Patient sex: F
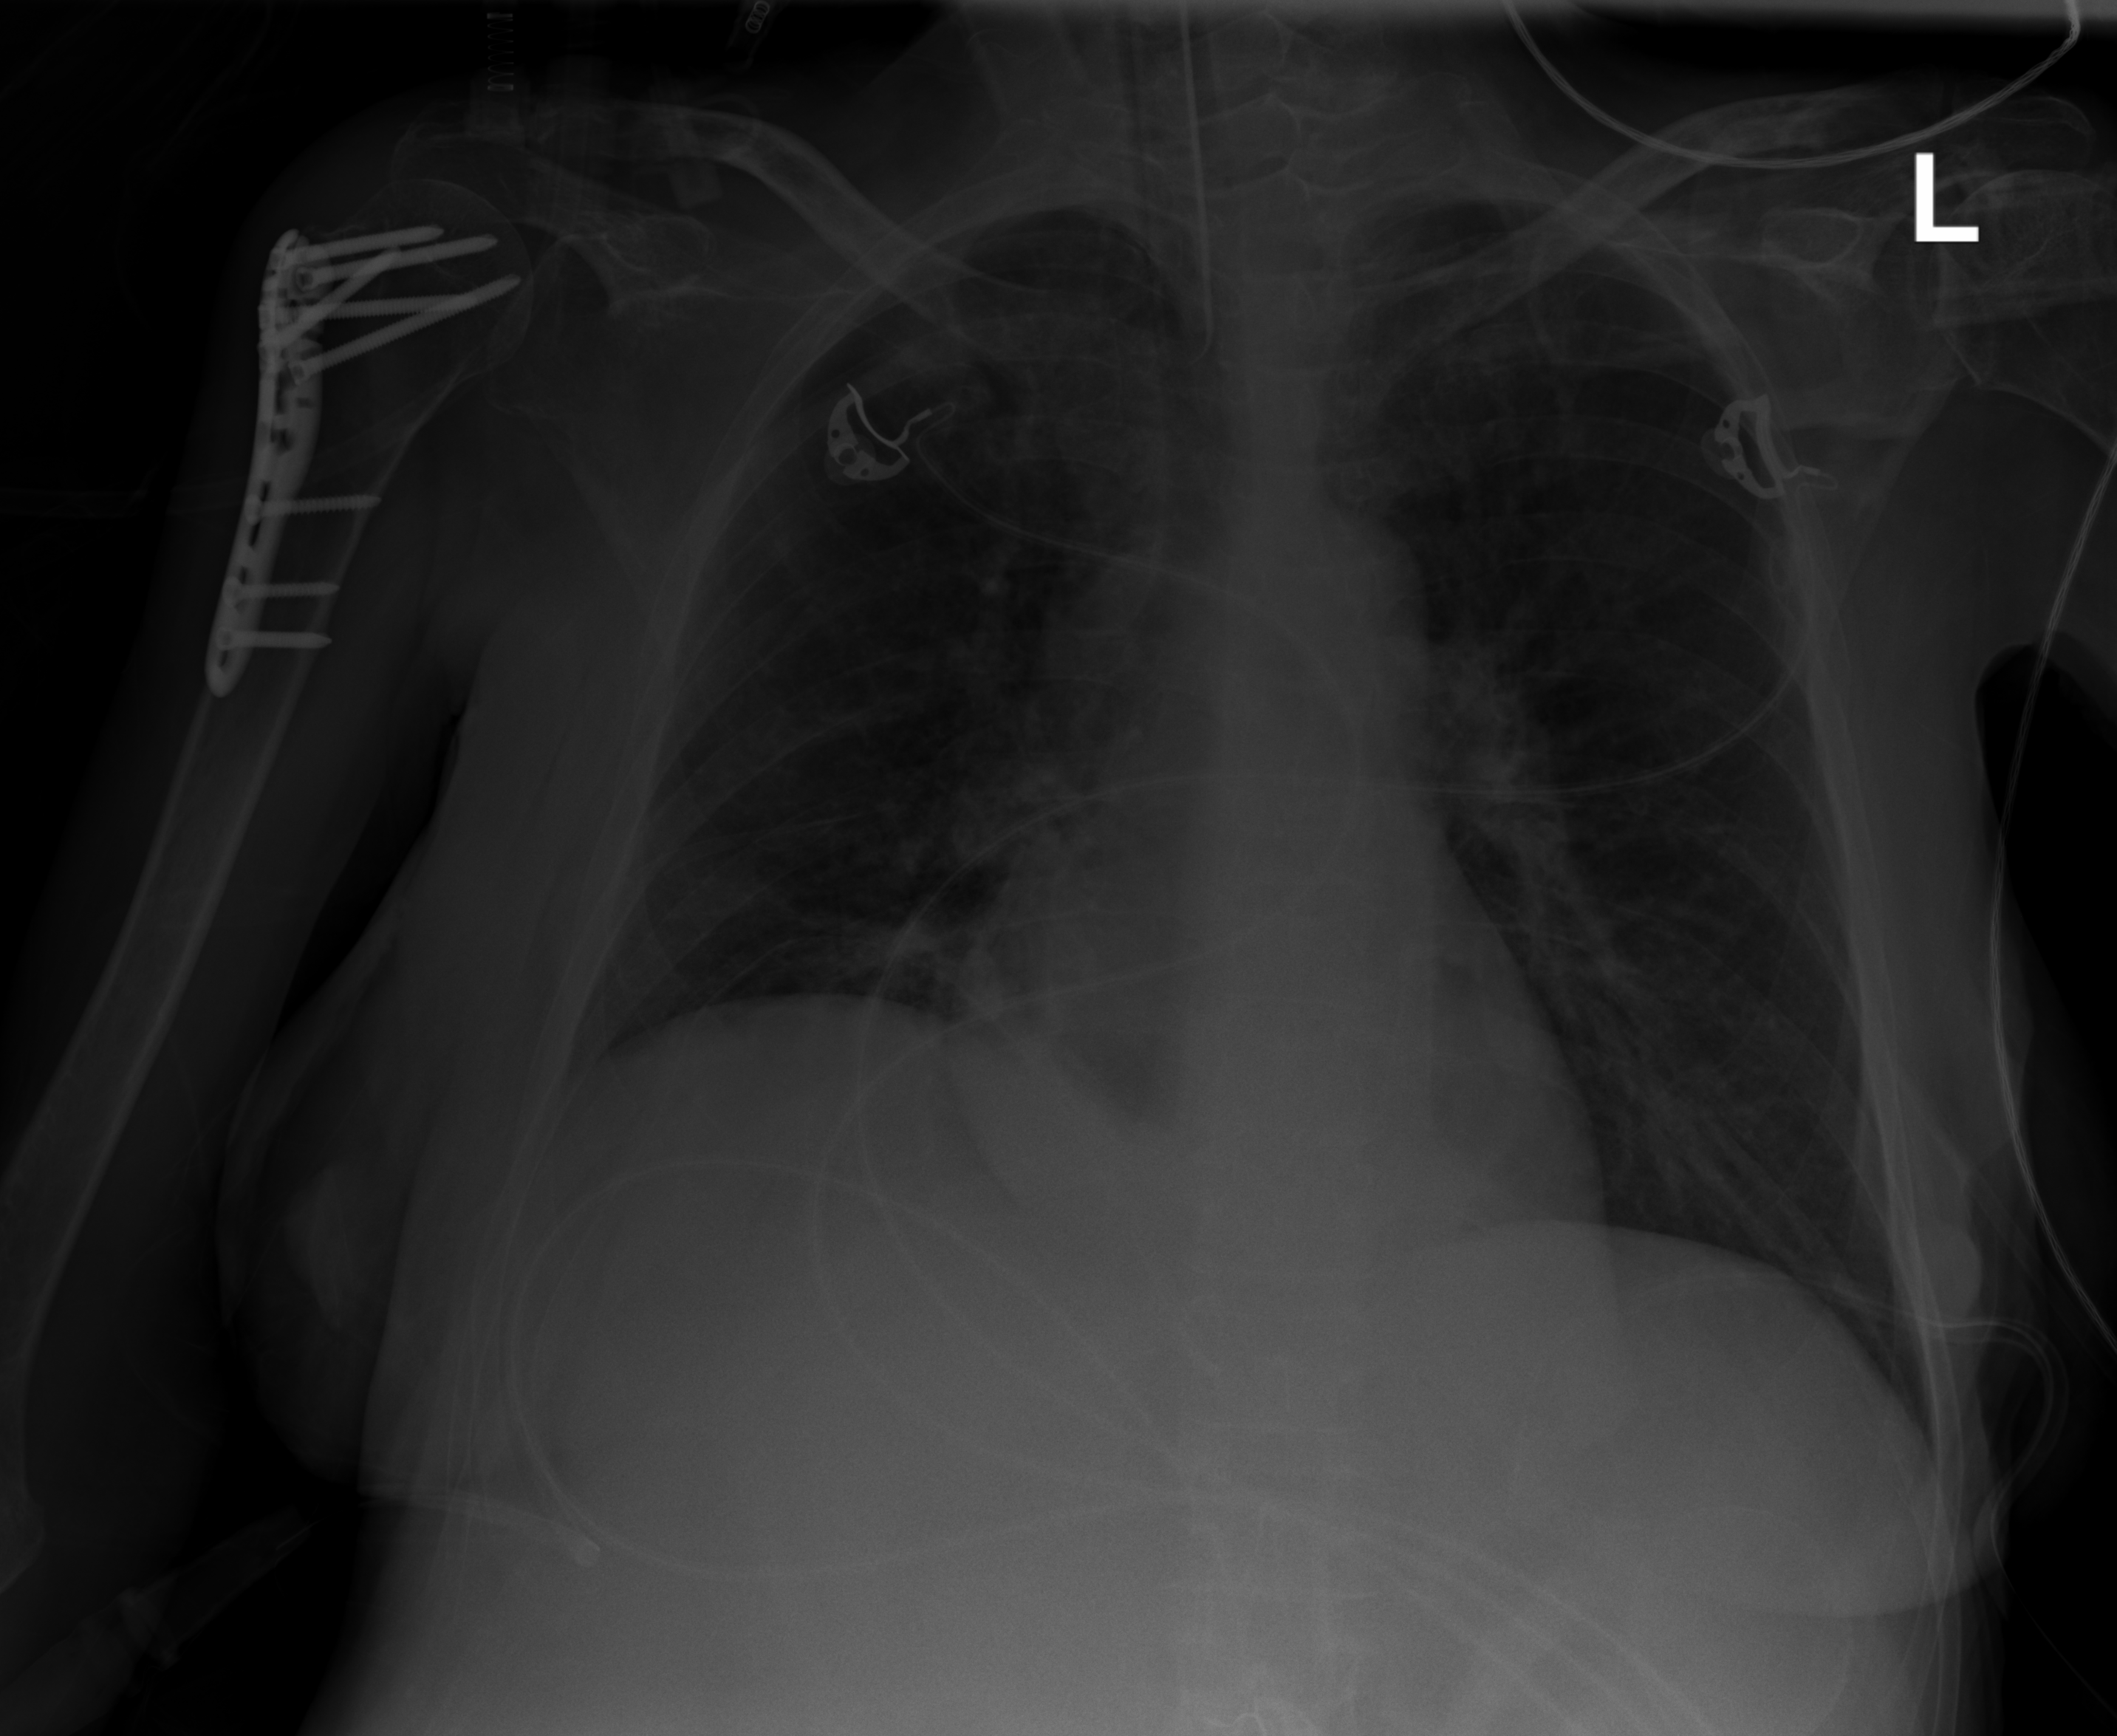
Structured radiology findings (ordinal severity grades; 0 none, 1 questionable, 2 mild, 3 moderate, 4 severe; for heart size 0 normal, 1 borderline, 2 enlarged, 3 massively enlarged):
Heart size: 0
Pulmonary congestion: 0
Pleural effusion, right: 0
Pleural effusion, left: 0
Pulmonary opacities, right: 0
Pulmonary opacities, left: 0
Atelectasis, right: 2
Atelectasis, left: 0